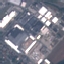
Land use / land cover class: Industrial